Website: apple
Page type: account-selection
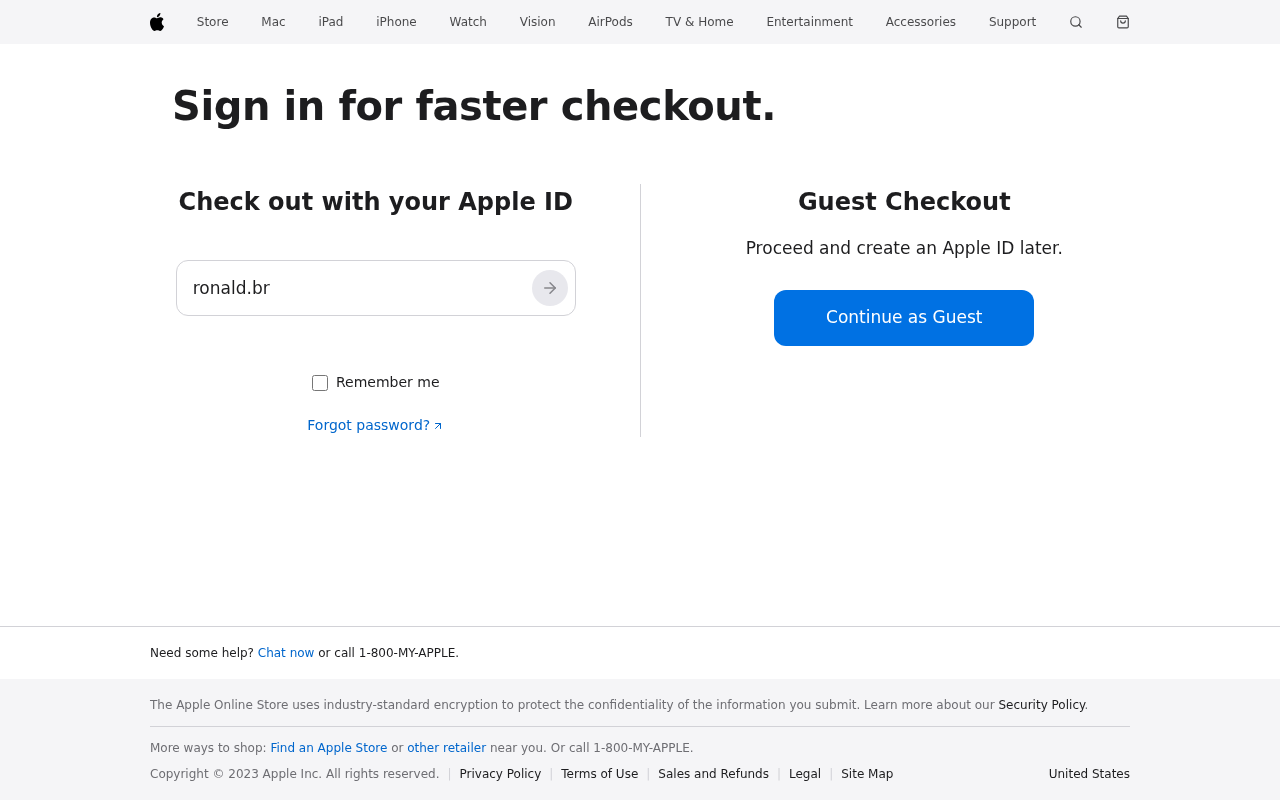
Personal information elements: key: PII_EMAIL
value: ronald.branch@hotmail.com